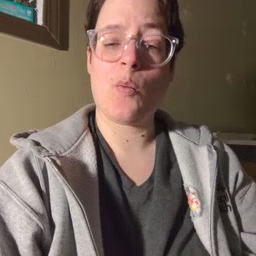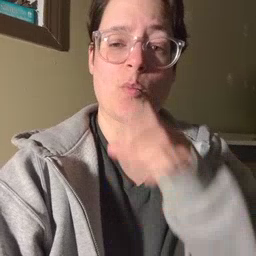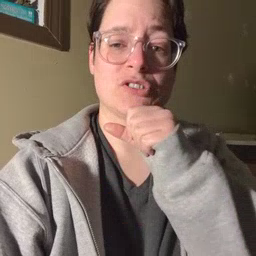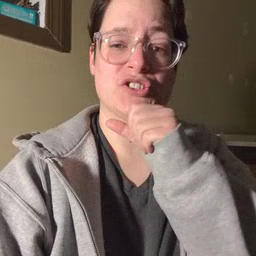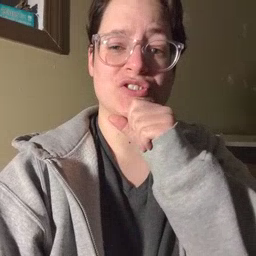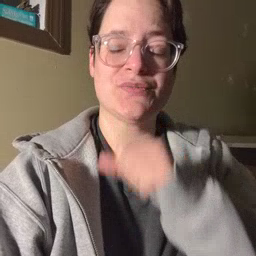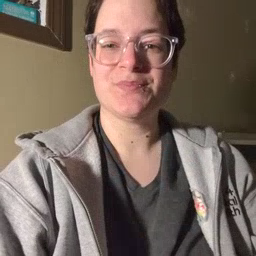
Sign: orange